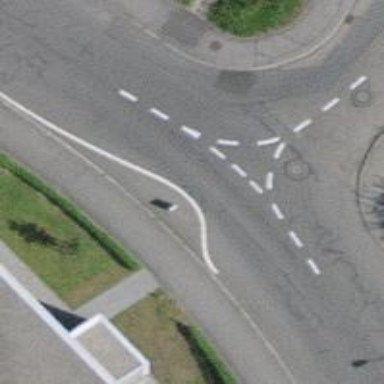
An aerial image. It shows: Traffic calming feature called choker.